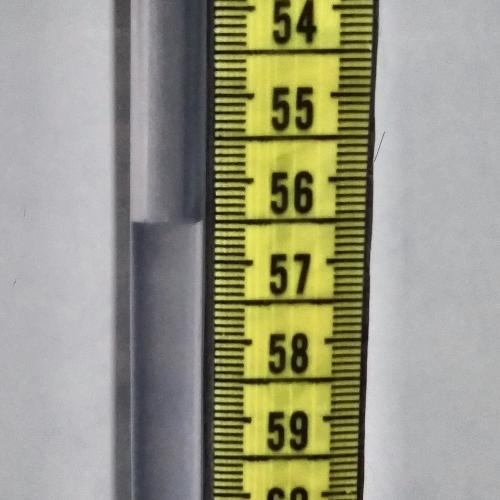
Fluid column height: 56.5 cm